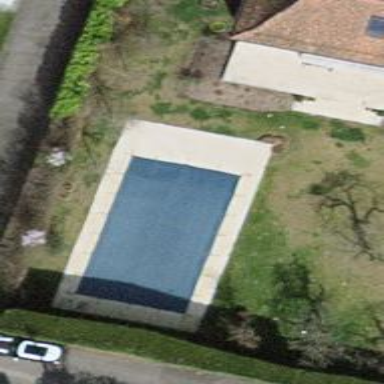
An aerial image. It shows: Outdoor swimming pool on leisure land.